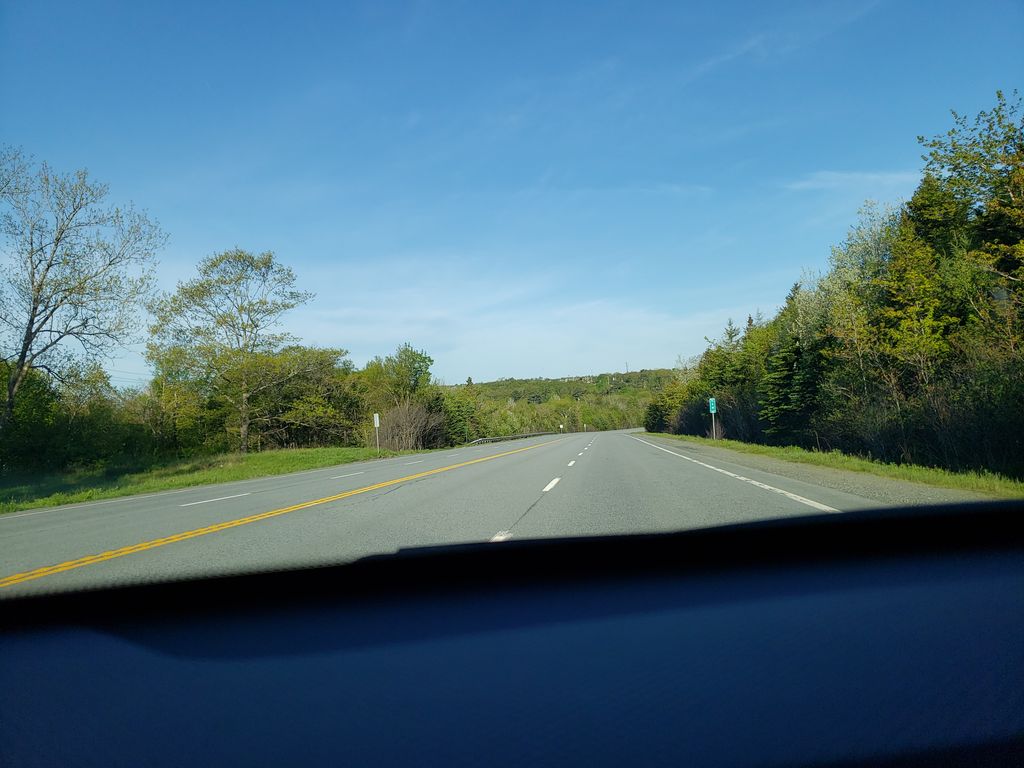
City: halifax